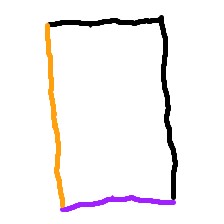
Shape: rectangle